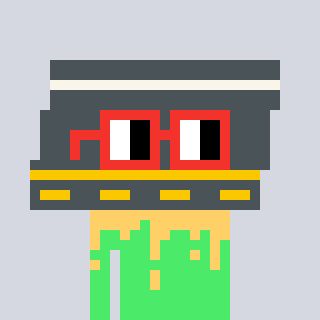
a pixel art character with square red glasses, a road-shaped head and a teal-colored body on a cool background